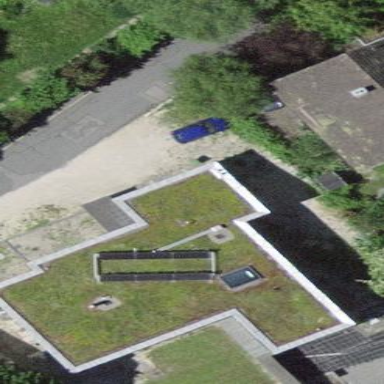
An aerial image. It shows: Detached building.